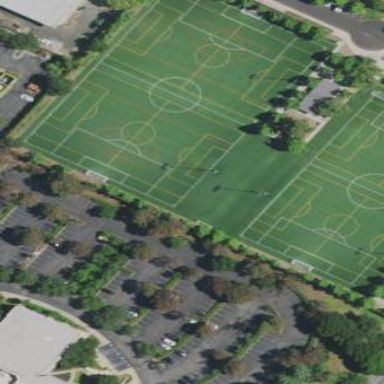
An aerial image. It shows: Soccer pitch for leisureland activities.